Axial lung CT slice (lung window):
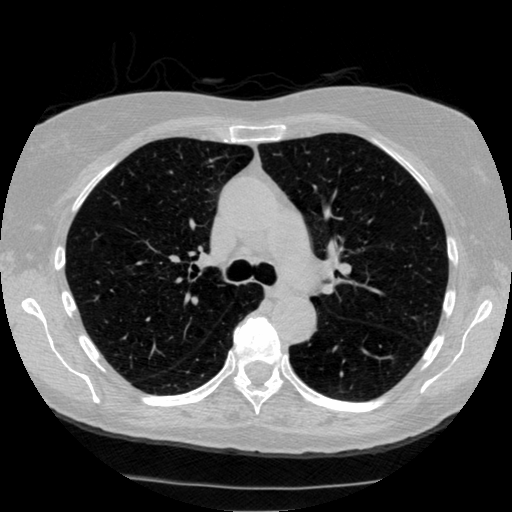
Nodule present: no